Question: Today, I went and looked at the Jelly github page. I found this.
I noticed that after they cloned the repo(and moving to the jellylanguage directory), they were able to use the "jelly" command. How is this possible? And how can I do it myself?
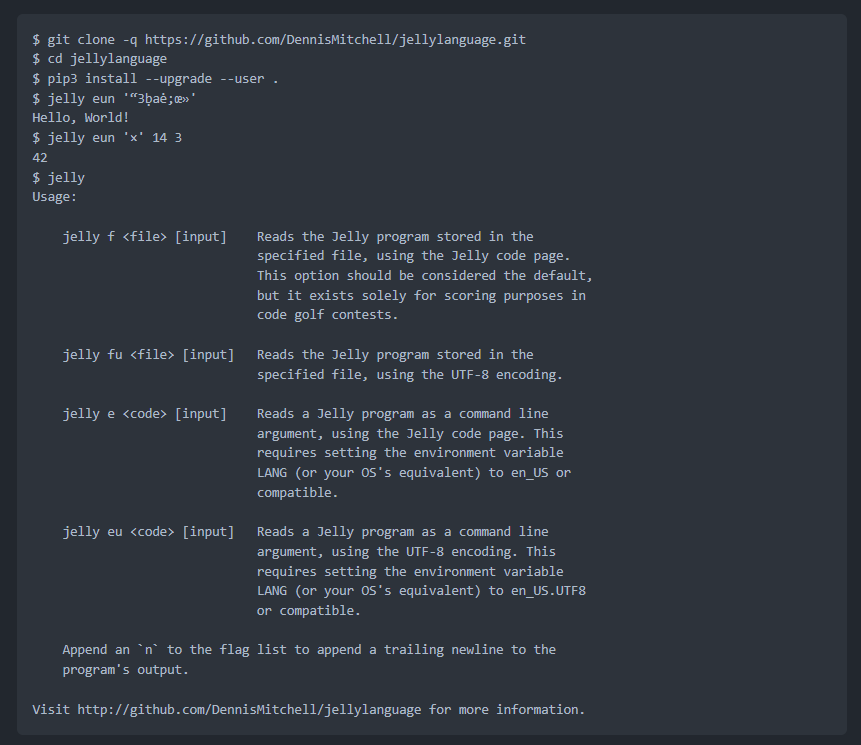
Answer: It is an executable binary. You can compile code to create a natively executable binary that can be run as './a' - then you can put that in '/usr/local/bin' to be able to use it from anywhere OR add the directory where that binary is to your path environment variable